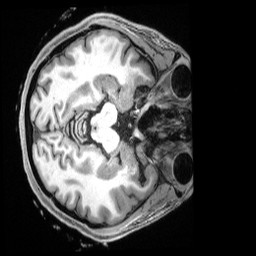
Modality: T1w
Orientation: axial
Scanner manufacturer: siemens
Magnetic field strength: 3 T
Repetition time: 2.5 s
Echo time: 0.00231 s